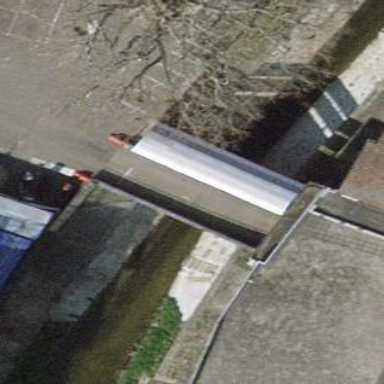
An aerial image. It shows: Man-made bridge.